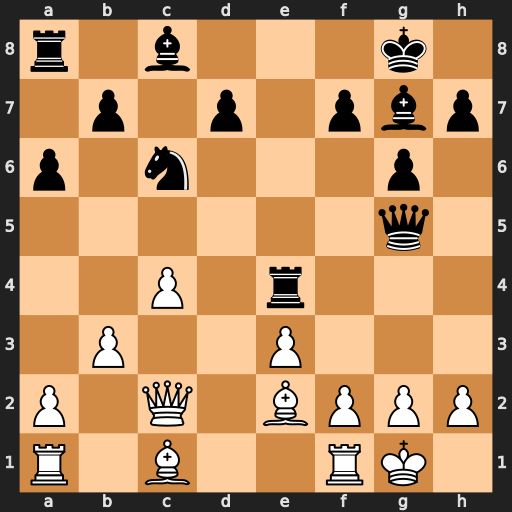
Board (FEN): r1b3k1/1p1p1pbp/p1n3p1/6q1/2P1r3/1P2P3/P1Q1BPPP/R1B2RK1
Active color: w
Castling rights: -
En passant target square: -
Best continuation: Qxe4 Bxa1 Qe8+ Kg7 Ba3